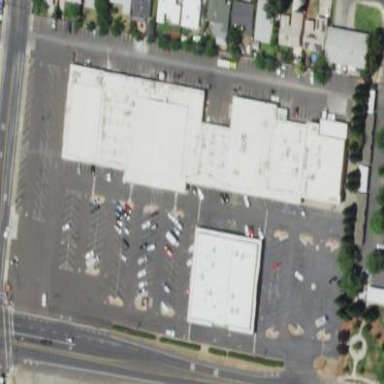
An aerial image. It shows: Commercial area.